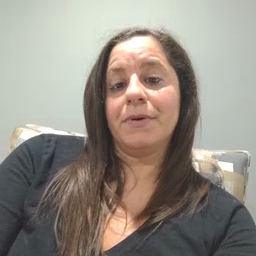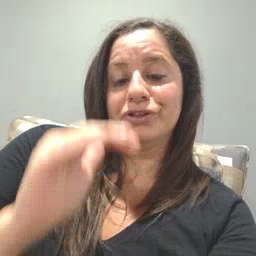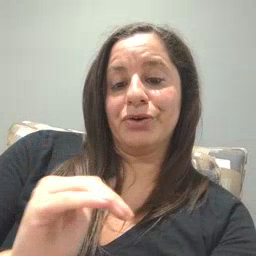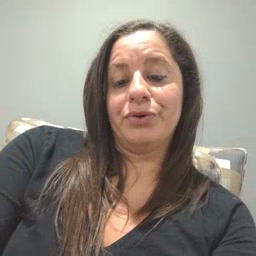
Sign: child